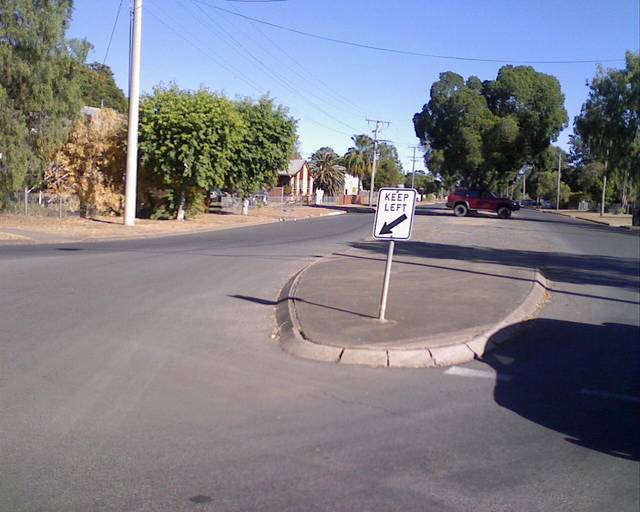
Region: Australia
Coordinates: -23.518, 148.169